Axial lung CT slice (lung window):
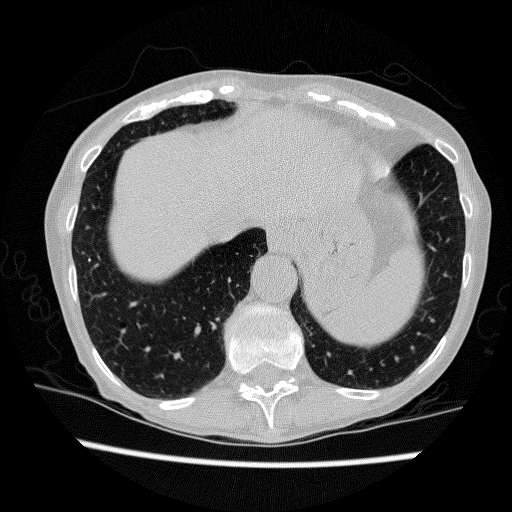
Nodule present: no